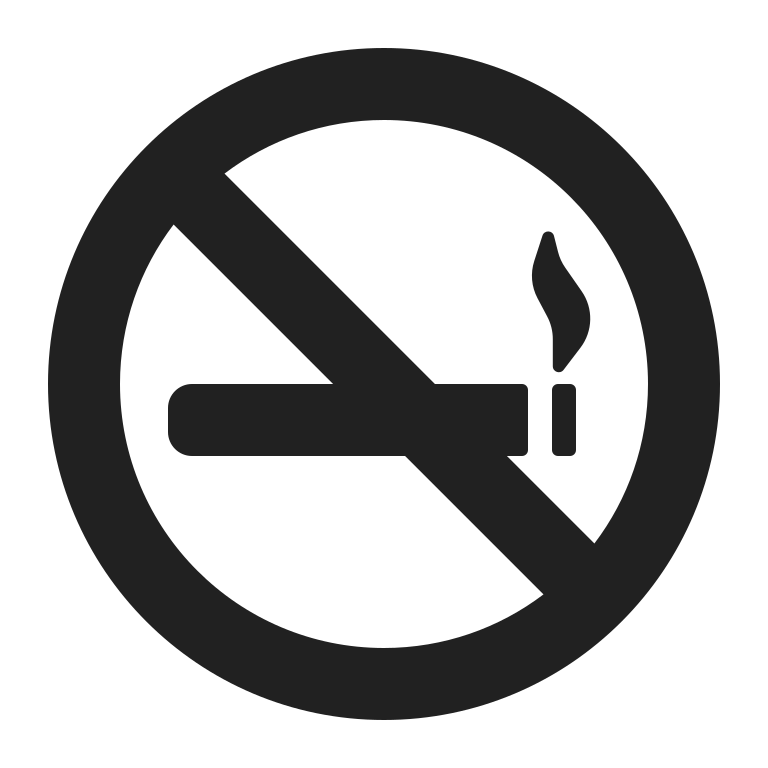
no smoking high contrast